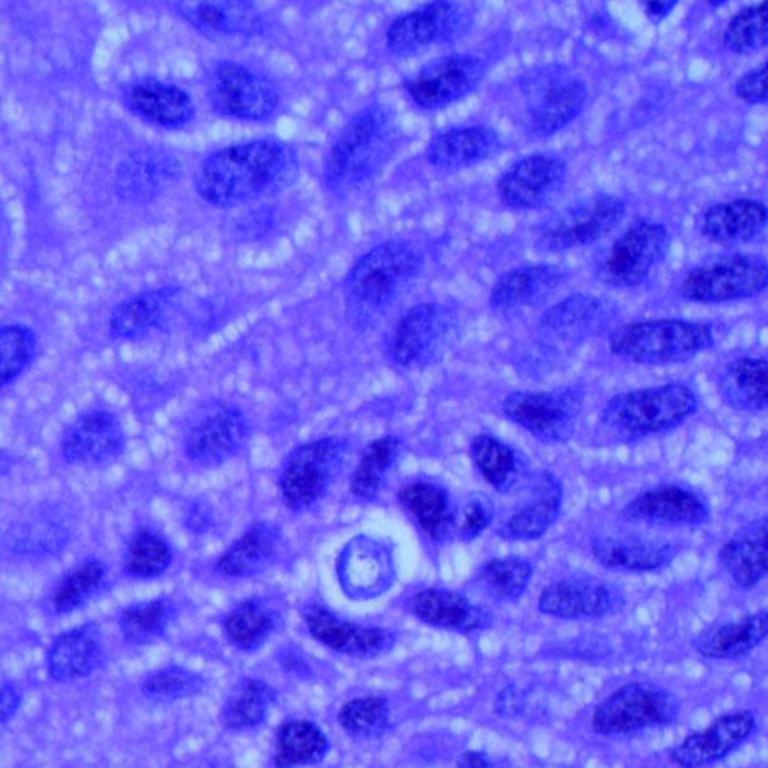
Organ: lung
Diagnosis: squamous carcinomas